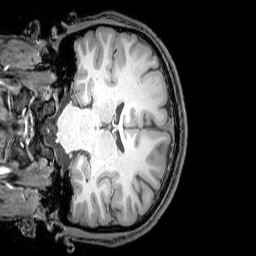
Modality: T1w
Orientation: coronal
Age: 23
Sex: male
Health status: healthy
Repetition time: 0.081 s
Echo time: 0.037 s